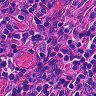
Metastatic tissue present: no